Question:
I asked in repo's issues but am not getting an answer. <URL>
The quotes get listed within the dropdown. But when selected am getting issues with the quotes(as seen in gif). I can't figure out how it even gets added to text input within the code. Am not strong enough in JS yet.
I can't justify pasting all the code from the script here. I hope that someone can take a look at the <URL> really quick and point me in the right direction.
This is where its initial string gets escaped
'''
renderItem: function (item, search){
// escape special characters
search = search.replace(/[$-\/?[-^{|}]/g, '\$&');
var re = new RegExp("(" + search.split(' ').join('|') + ")", "gi");
return '<div class="autocomplete-suggestion" data-val="' + item + '">' + item.replace(re, "<b>$1</b>") + '</div>';
},
'''
Cant figure out were it goes from there, how is it getting added to that text input? How can make it escape once again.
I know am asking a lot, I spent a day trying to figure it out, but I'll be back at again tomorrow. Hopefully someone can spare 5 minutes take a look and help this suffering newb.
Thanks.
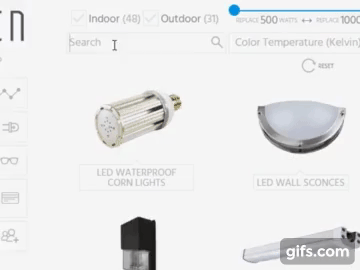
Answer: Fixed it myself, am sure in pertty sloppy way.
'''
return '<div class="autocomplete-suggestion" data-val="' + item.replace(""", "&quot;").replace("'", "&apos;") + '">' + item.replace(re, "<b>$1</b>") + '</div>';
'''